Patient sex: M
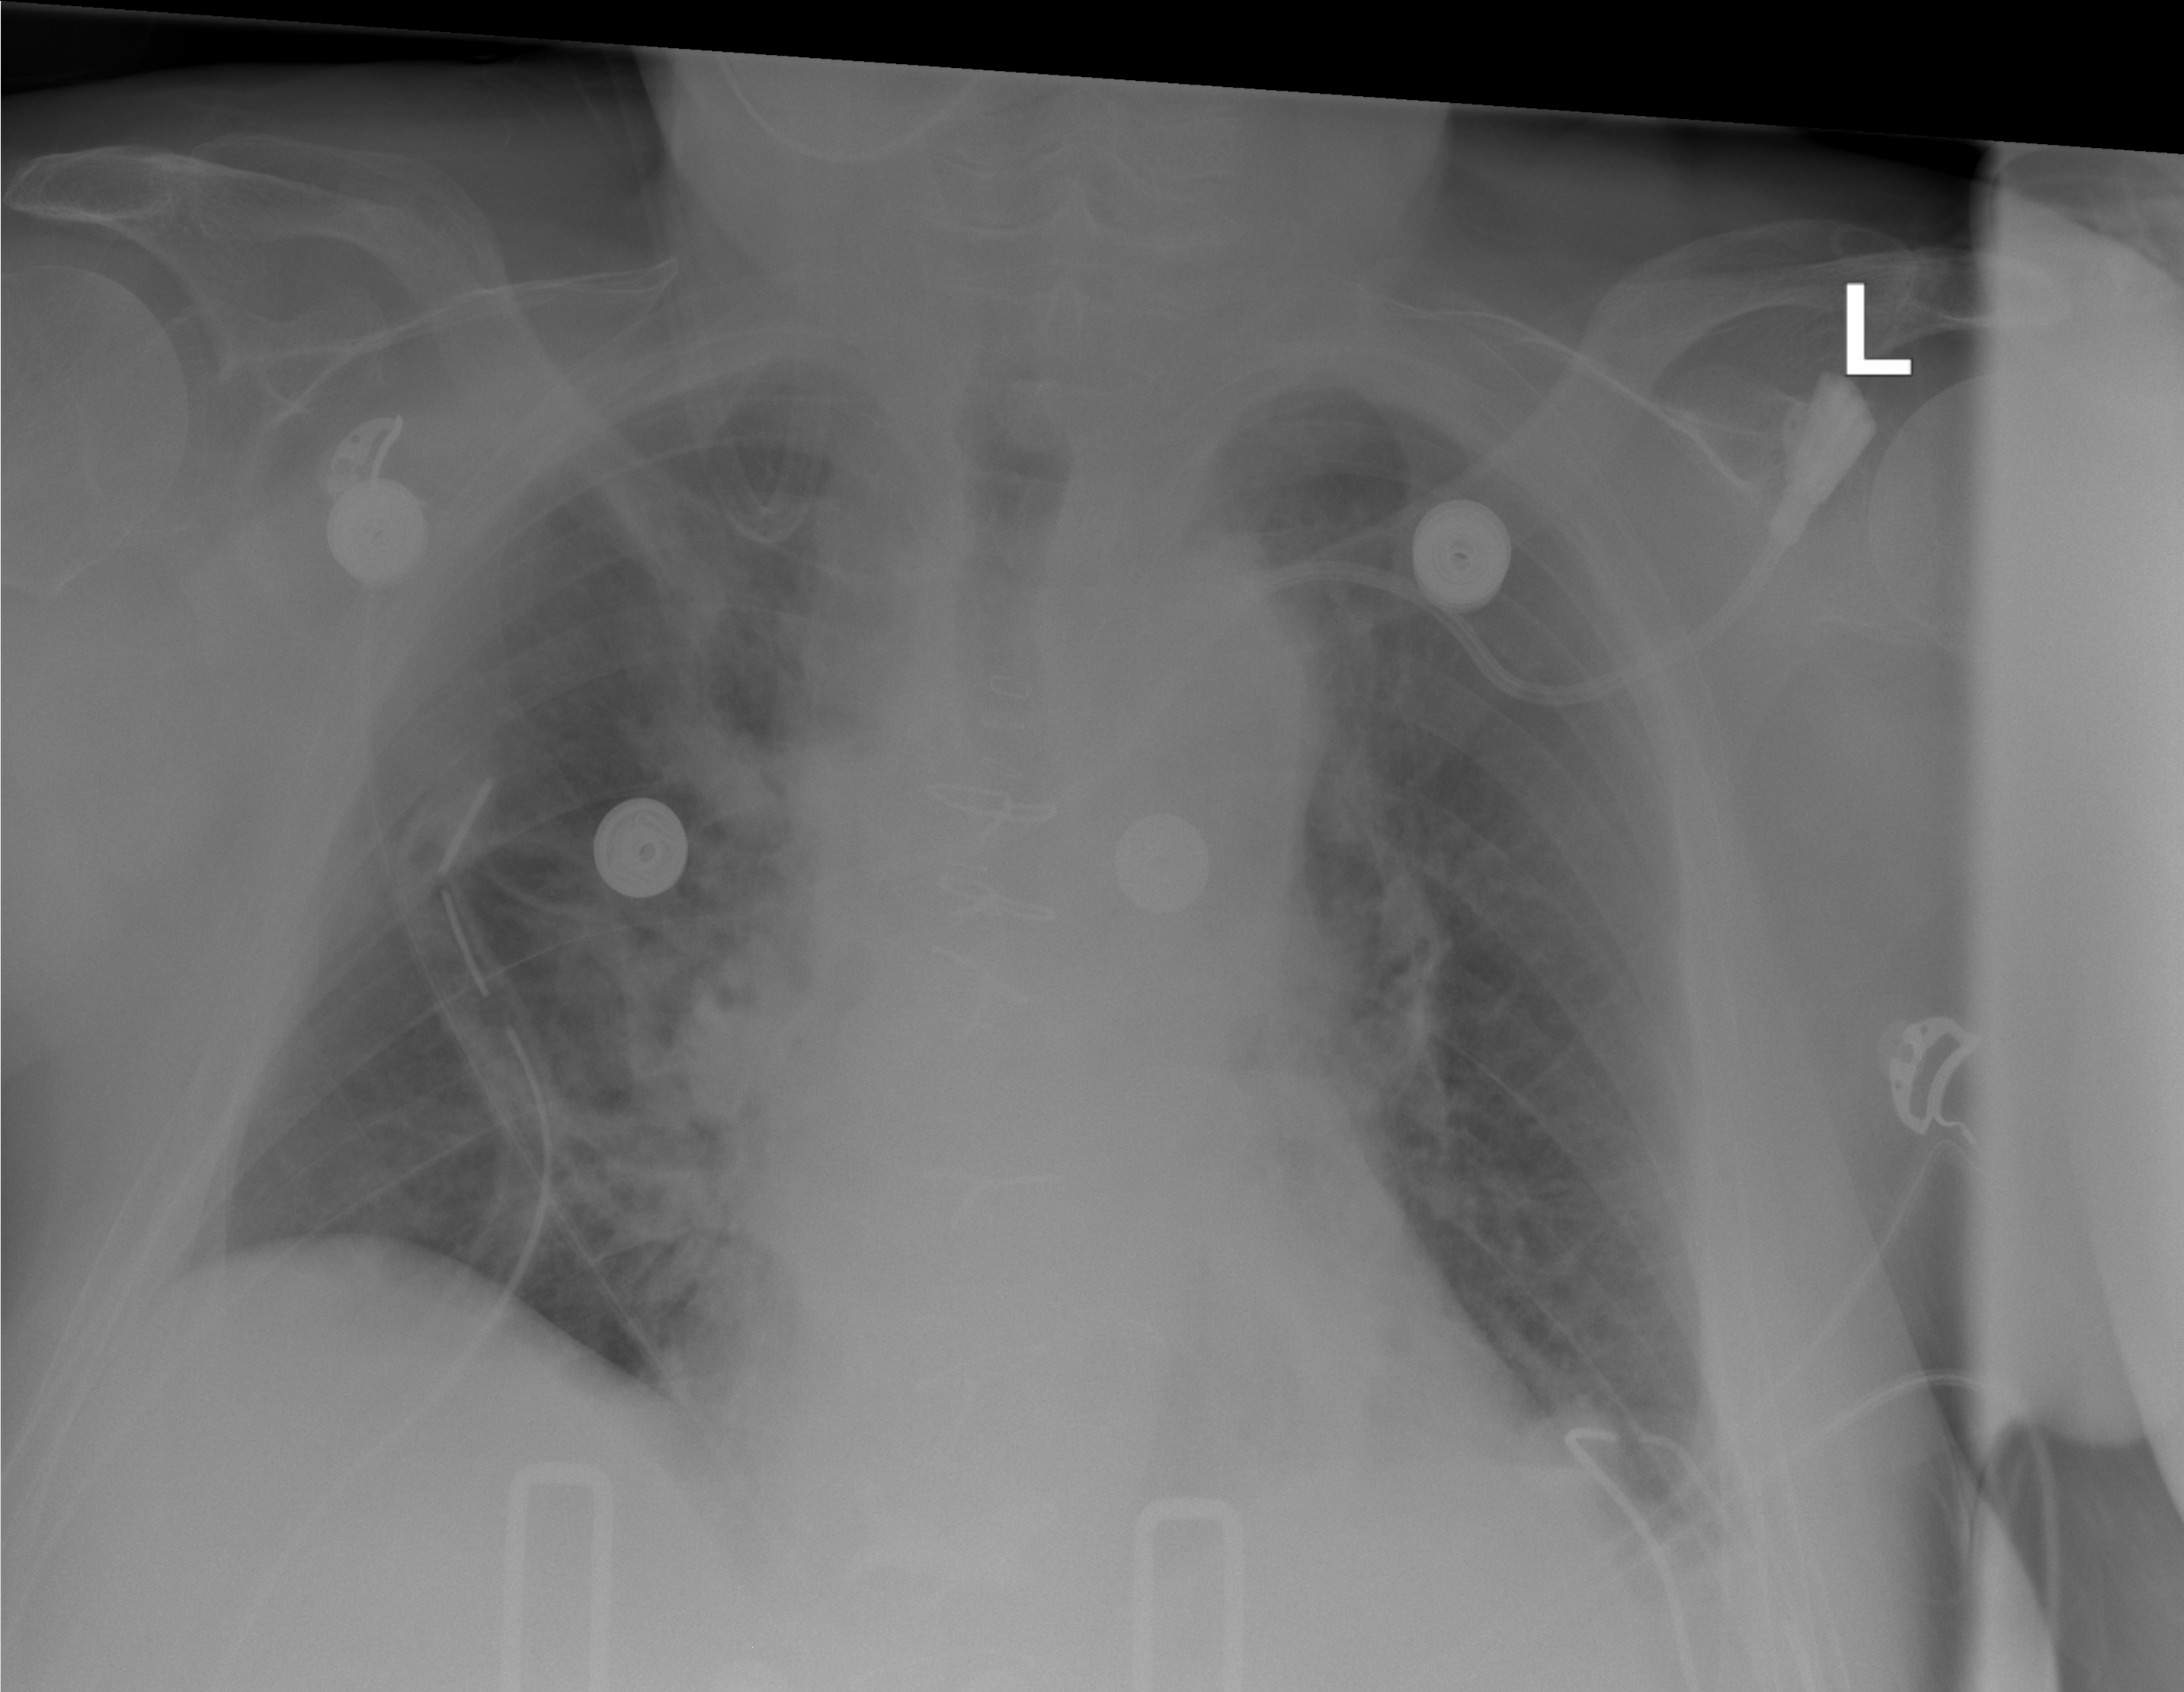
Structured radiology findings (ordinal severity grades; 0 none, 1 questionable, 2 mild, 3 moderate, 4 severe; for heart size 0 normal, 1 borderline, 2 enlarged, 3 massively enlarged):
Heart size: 1
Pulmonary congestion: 2
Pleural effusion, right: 1
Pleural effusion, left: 2
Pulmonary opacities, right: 3
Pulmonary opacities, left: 2
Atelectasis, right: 2
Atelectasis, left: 2